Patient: sex F, age 46
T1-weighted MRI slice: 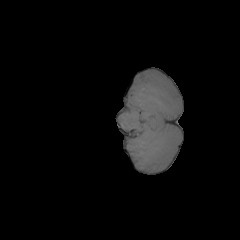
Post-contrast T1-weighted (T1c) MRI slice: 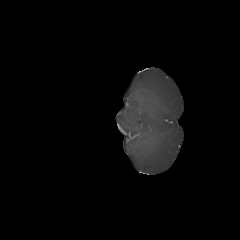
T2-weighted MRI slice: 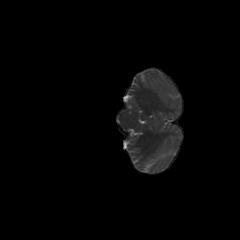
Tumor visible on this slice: no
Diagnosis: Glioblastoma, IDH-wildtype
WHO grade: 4